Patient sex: F
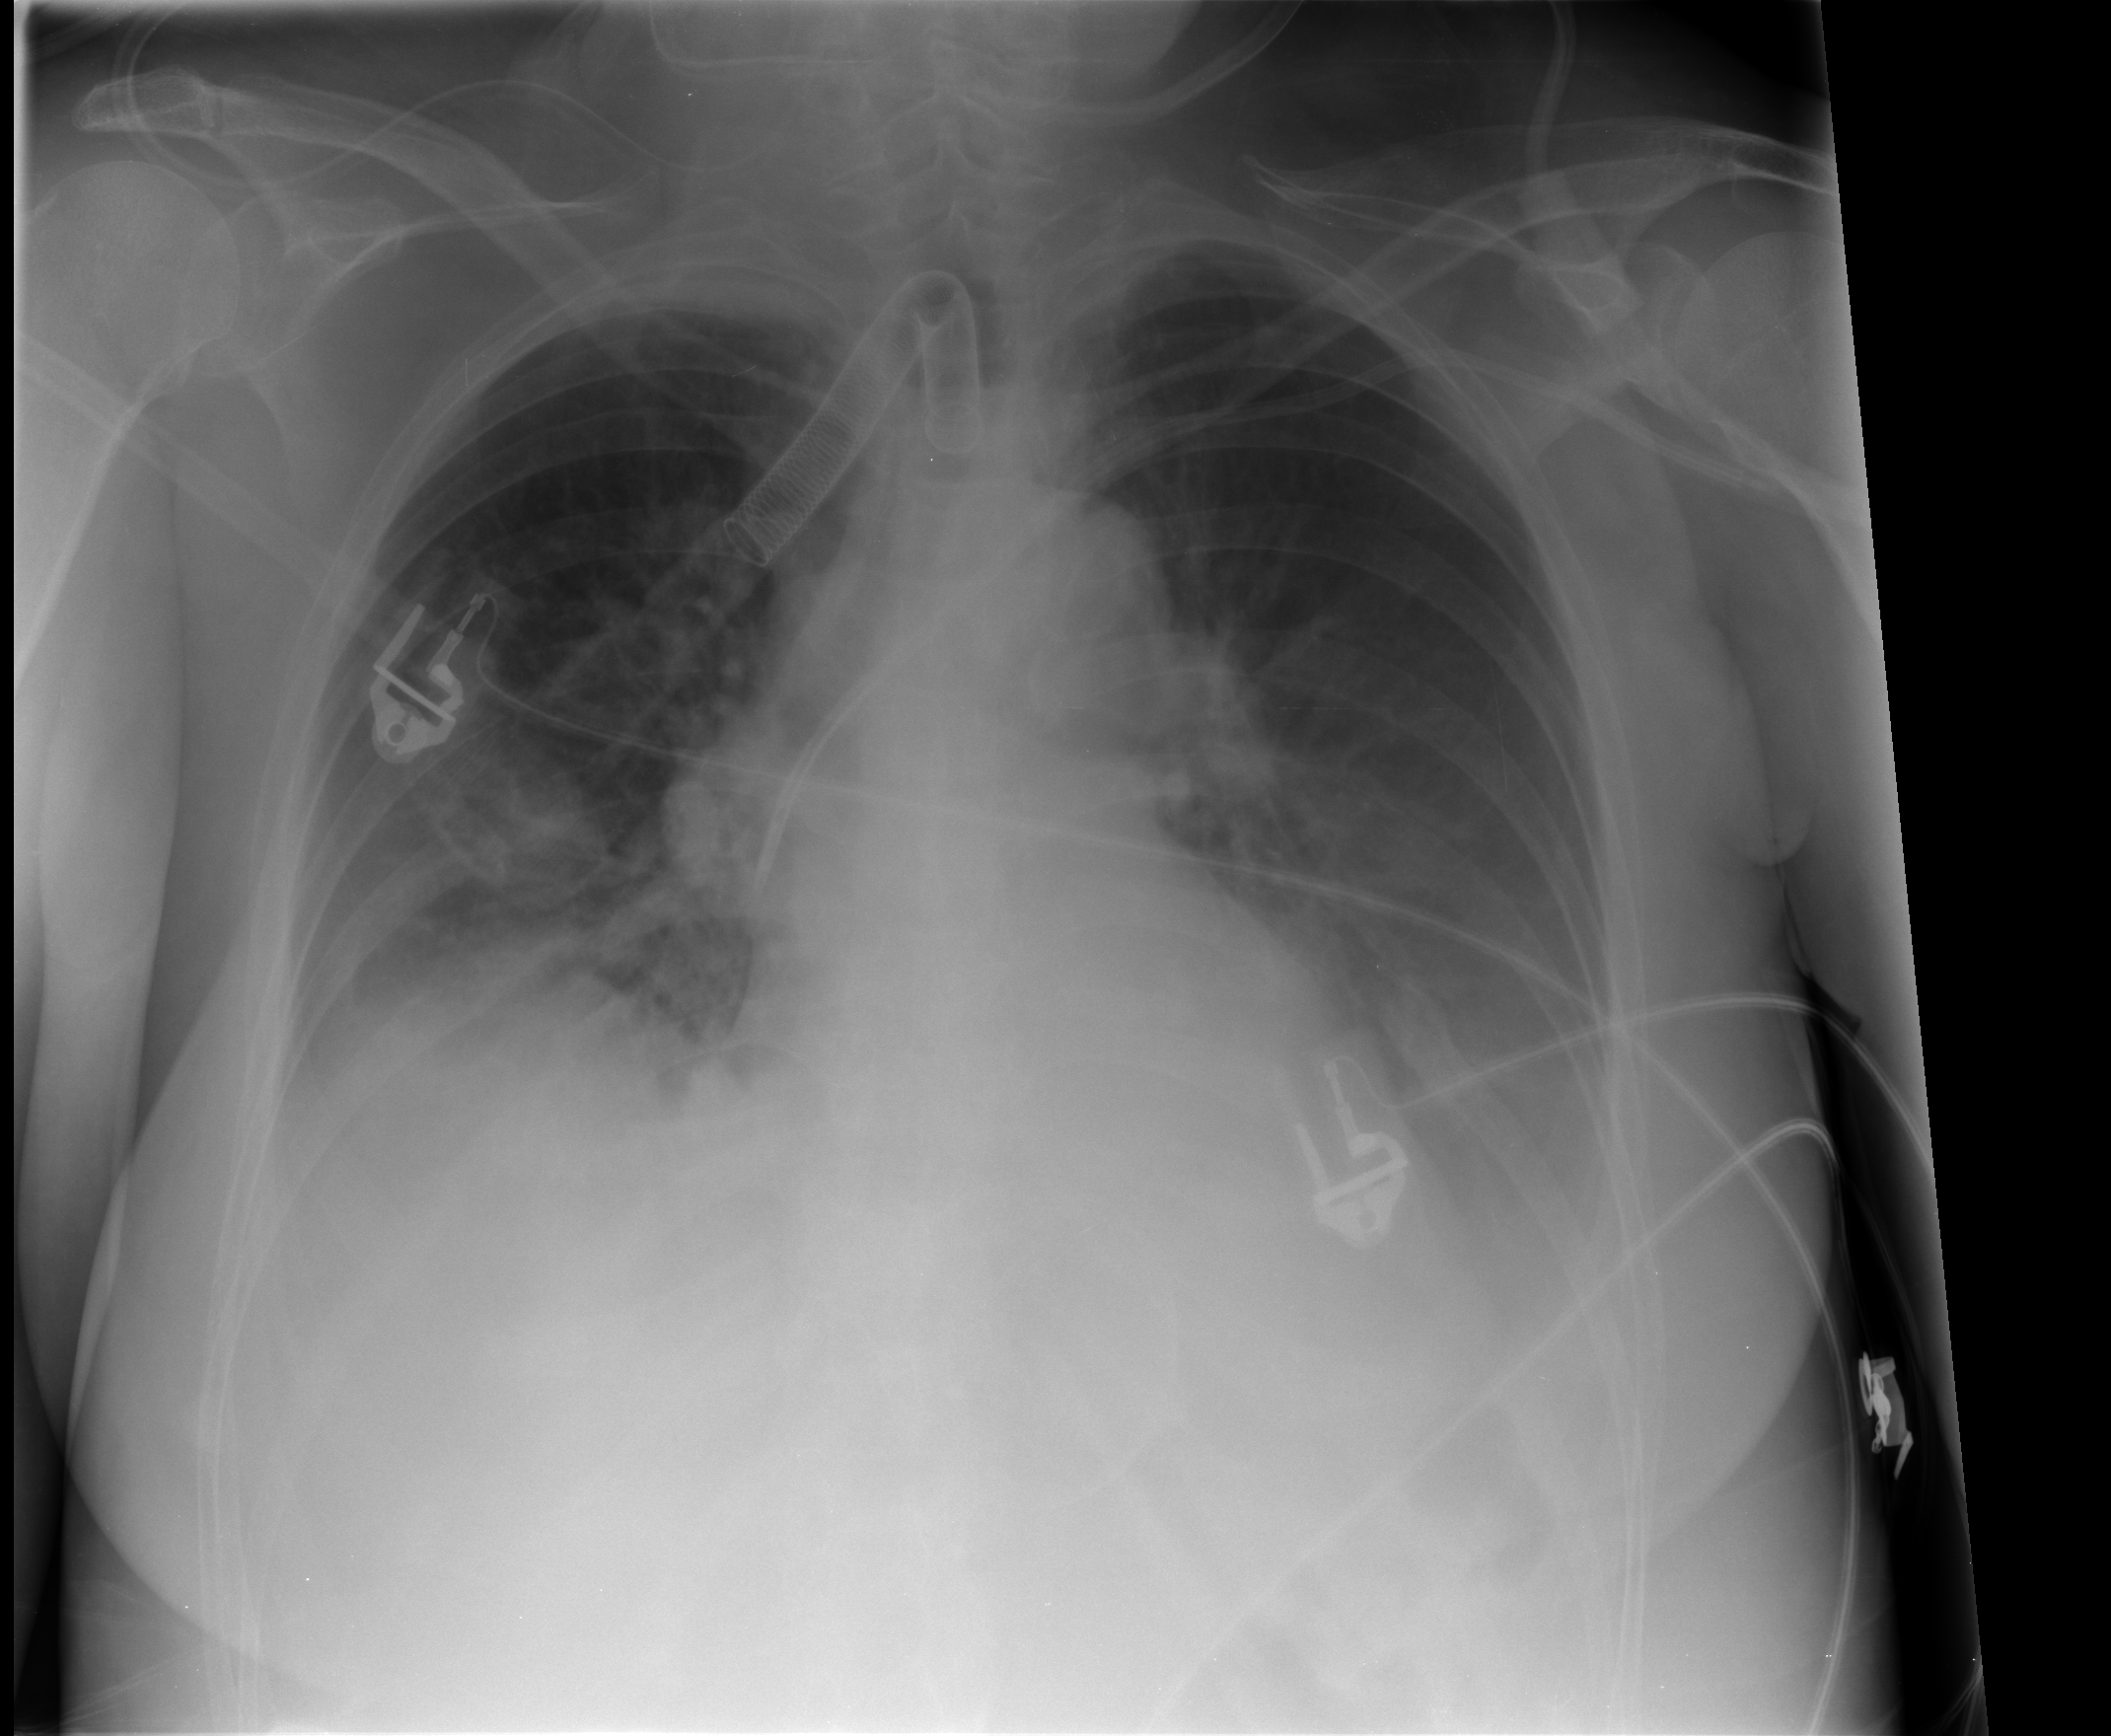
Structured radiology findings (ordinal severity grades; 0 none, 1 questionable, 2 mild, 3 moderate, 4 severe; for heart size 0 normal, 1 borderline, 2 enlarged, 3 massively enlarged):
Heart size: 0
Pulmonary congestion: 1
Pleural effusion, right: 2
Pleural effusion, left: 2
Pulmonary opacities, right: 1
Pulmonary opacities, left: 0
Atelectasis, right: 3
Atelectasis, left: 3